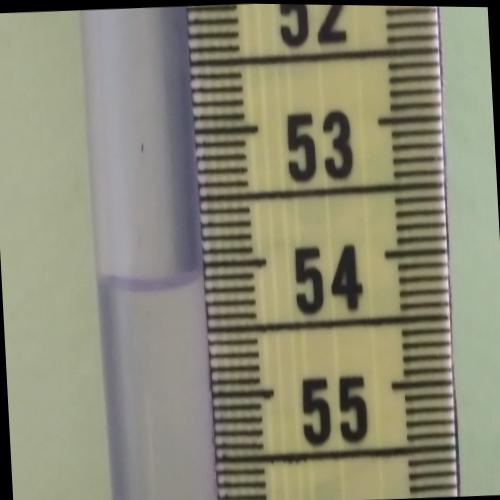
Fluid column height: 54.1 cm